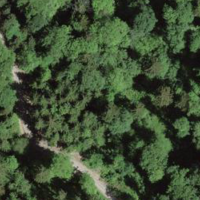
EUNIS habitat code: 44
Species observed at this site:
Petasites albus